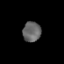
Tissue: prostate
Cell type: Epithelial cells
Senescence score: 0.3484
Nuclear area (px): 358
Mean DAPI intensity: 100.939